Question: I want to implement a jump animation between squares inside GridView. Like this

I have tried using Hero and "AnimatedContainer", but they didn't work. My code only makes the container blink. Can anyone help me, please?
'''
class _MyAppState extends State<MyApp> {
int location = 0;
@override
Widget build(BuildContext context) {
return Scaffold(
body: Column(children: [
Expanded(
child: GridView.builder(
itemCount: 10,
gridDelegate: const SliverGridDelegateWithFixedCrossAxisCount(
crossAxisCount: 3),
itemBuilder: (context, index) {
return Container(
decoration: BoxDecoration(
border: Border.all(color: Colors.black, width: 0.1),
),
child: (location == index)
? Hero(
tag: 'jump',
child: AnimatedContainer(
duration: const Duration(milliseconds: 400),
width: 7,
height: 7,
decoration: const BoxDecoration(
color: Colors.amber,
shape: BoxShape.circle,
),
),
)
: const SizedBox(),
);
},
),
),
ElevatedButton(
onPressed: () {
setState(() {
location += 2;
});
},
child: const Text('Jump'),
),
]),
);
}
}
'''
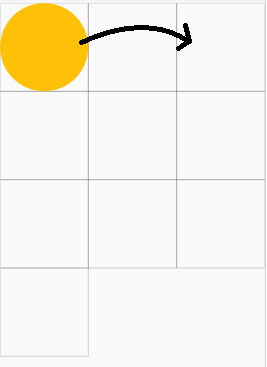
Answer: '''
itemBuilder: (context, index) {
return Container(
decoration: BoxDecoration(
border: Border.all(color: Colors.black, width: 0.1),
),
child: AnimatedContainer(
duration: const Duration(milliseconds: 400),
decoration: BoxDecoration(
color: location == index
? Colors.amber
: Colors.amber.withOpacity(0.0),
shape: BoxShape.circle,
),
),
);
},
'''
---
<URL>
'''
import 'package:flutter/material.dart';
class BodyX extends StatefulWidget {
@override
_BodyState createState() => _BodyState();
}
class _BodyState extends State<BodyX> {
int location = 0;
final ScrollController controller = ScrollController();
@override
void dispose() {
controller.dispose();
super.dispose();
}
get circleSize => 100;
get circle => Container(
height: circleSize,
width: circleSize,
decoration: BoxDecoration(
shape: BoxShape.circle,
color: Colors.yellow,
),
);
////** Calculate Size
get totalGrid => 16;
@override
Widget build(BuildContext context) {
return Scaffold(
floatingActionButton: FloatingActionButton(
onPressed: () {
setState(() {
location++;
if (location >= totalGrid - 1) location = 0;
});
},
),
body: LayoutBuilder(
builder: (context, constraints) => SingleChildScrollView(
controller: controller,
child: Container(
width: constraints.maxWidth,
height: constraints.maxWidth / 3 * (totalGrid ~/ 3),
color: Colors.cyanAccent.withOpacity(.2),
child: Stack(
children: [
GridView.builder(
physics: NeverScrollableScrollPhysics(),
itemCount: totalGrid,
gridDelegate:
const SliverGridDelegateWithFixedCrossAxisCount(
crossAxisCount: 3),
itemBuilder: (context, index) {
return Container(
decoration: BoxDecoration(
border: Border.all(color: Colors.black, width: 0.1),
),
child: const SizedBox(),
);
},
),
AnimatedPositioned(
top: (location ~/ 3) * (constraints.maxWidth / 3) +
((constraints.maxWidth / 6) - circleSize * .5),
left: (location % 3) * (constraints.maxWidth / 3) +
((constraints.maxWidth / 6) - circleSize * .5),
child: circle,
duration: Duration(milliseconds: 400),
),
],
),
),
),
));
}
}
'''